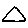
Label: triangle